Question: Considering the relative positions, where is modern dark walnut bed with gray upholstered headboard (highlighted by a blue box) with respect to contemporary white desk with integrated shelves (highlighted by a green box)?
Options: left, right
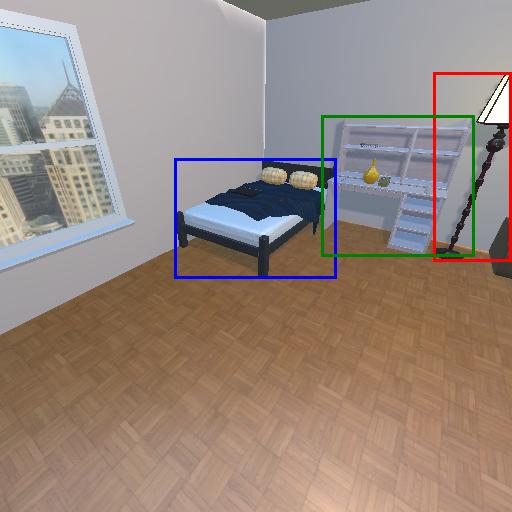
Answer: left